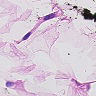
Metastatic tissue present: no